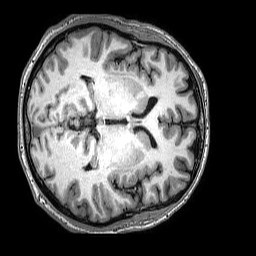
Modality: T1w
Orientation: axial
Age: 60
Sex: male
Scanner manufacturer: philips
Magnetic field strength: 3 T
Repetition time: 0.006878 s
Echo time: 0.003162 s